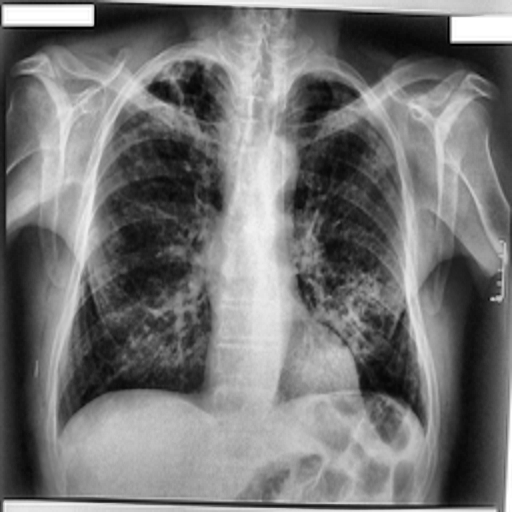
Finding: TUBERCULOSIS